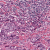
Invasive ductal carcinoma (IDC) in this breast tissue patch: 1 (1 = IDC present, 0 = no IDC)